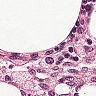
Metastatic tissue present: no